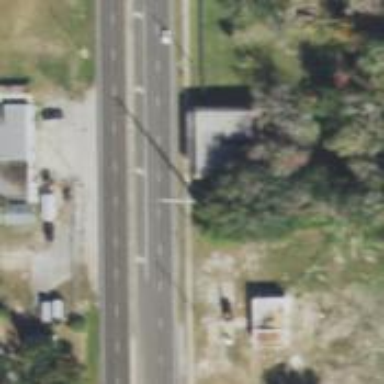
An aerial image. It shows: Power pole.